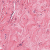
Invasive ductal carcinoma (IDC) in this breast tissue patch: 0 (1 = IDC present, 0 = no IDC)